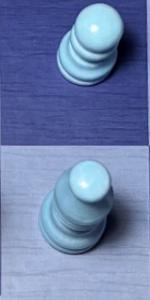
Label: Bishop_White